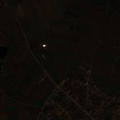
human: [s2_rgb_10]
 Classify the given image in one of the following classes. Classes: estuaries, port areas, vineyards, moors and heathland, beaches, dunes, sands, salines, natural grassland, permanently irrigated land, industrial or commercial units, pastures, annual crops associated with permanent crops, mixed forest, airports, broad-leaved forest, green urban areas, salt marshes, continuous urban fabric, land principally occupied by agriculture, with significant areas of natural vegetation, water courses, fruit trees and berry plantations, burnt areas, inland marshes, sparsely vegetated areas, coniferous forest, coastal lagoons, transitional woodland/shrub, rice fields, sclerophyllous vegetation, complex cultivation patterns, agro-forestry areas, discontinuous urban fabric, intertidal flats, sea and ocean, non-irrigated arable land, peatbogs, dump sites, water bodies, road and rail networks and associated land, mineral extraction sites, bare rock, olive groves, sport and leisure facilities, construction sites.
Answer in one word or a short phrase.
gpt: discontinuous urban fabric, non-irrigated arable land, complex cultivation patterns